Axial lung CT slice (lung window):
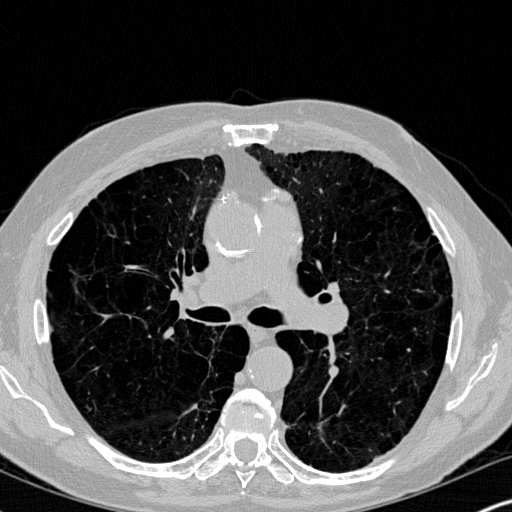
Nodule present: no